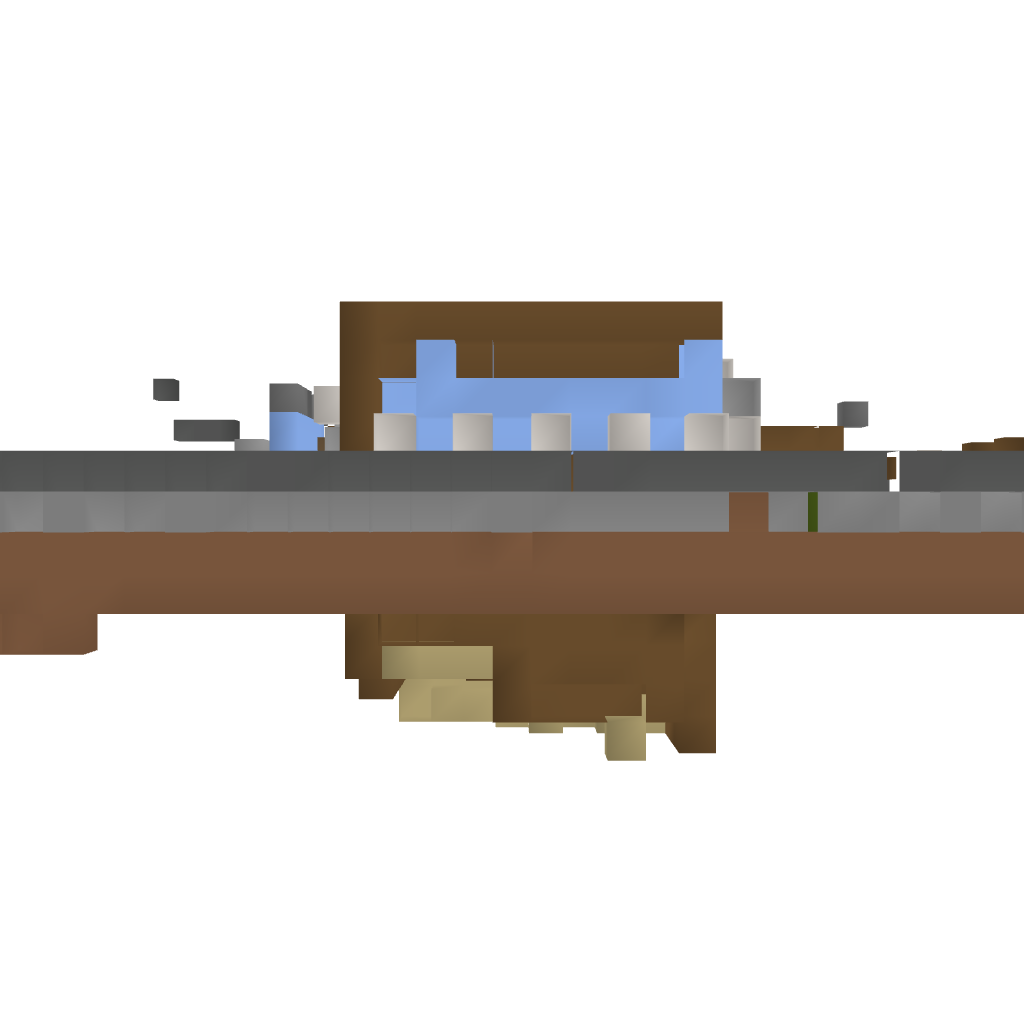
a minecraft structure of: Modern House 3